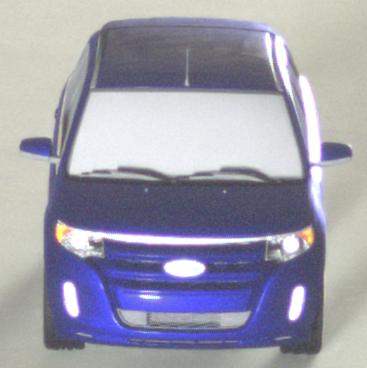
Make: Ford
Model: Edge
Detailed model: Gen. 1 Facelift
Model produced from: 2010
Model produced until: 2015
Doors: 5
Color: blue
Road condition: dry road
Daytime: midday
Contrast: medium contrast